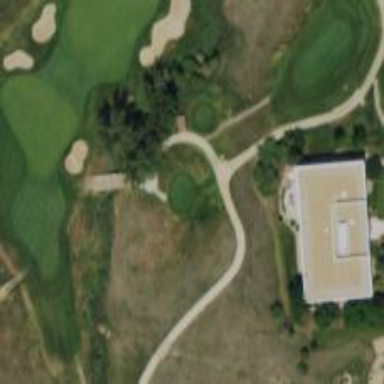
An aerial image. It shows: Service road used as golf cart path.